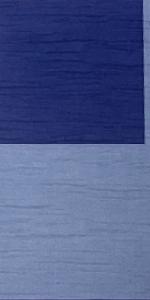
Label: Empty